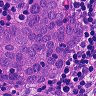
Metastatic tissue present: yes